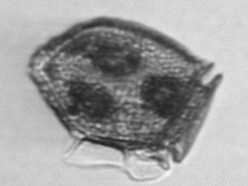
Label: Dinophysis_norvegica